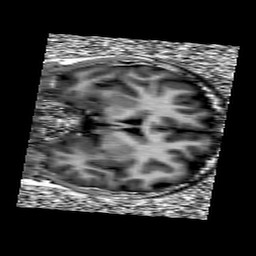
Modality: UNIT1
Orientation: coronal
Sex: female
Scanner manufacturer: siemens
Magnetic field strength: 3 T
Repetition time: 5 s
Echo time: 0.00355 s